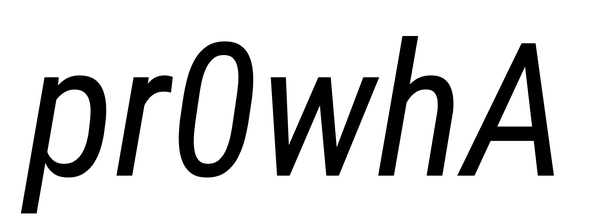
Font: Roboto-Italic_Condensed_Italic